Field crop: maize
Growth stage: 2
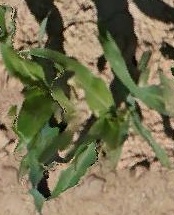
Species: maize